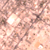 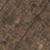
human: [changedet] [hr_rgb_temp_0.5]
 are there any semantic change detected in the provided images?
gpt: There is no change to mention.